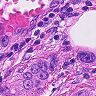
Metastatic tissue present: yes